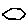
Label: hexagon